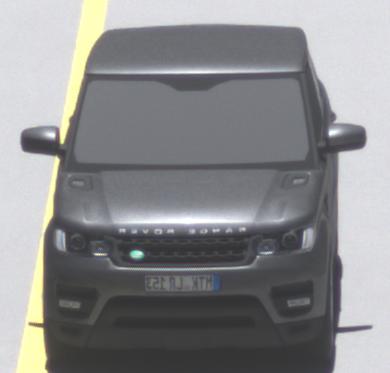
Make: Land Rover
Model: Range Rover Sport 5.0 V8 SC
Detailed model: Range Rover Sport (II)
Model produced from: 2013/09
Model produced until: 2015/07
Doors: 5
Color: gray
Road condition: dry road
Daytime: midday
Contrast: high contrast